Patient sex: M
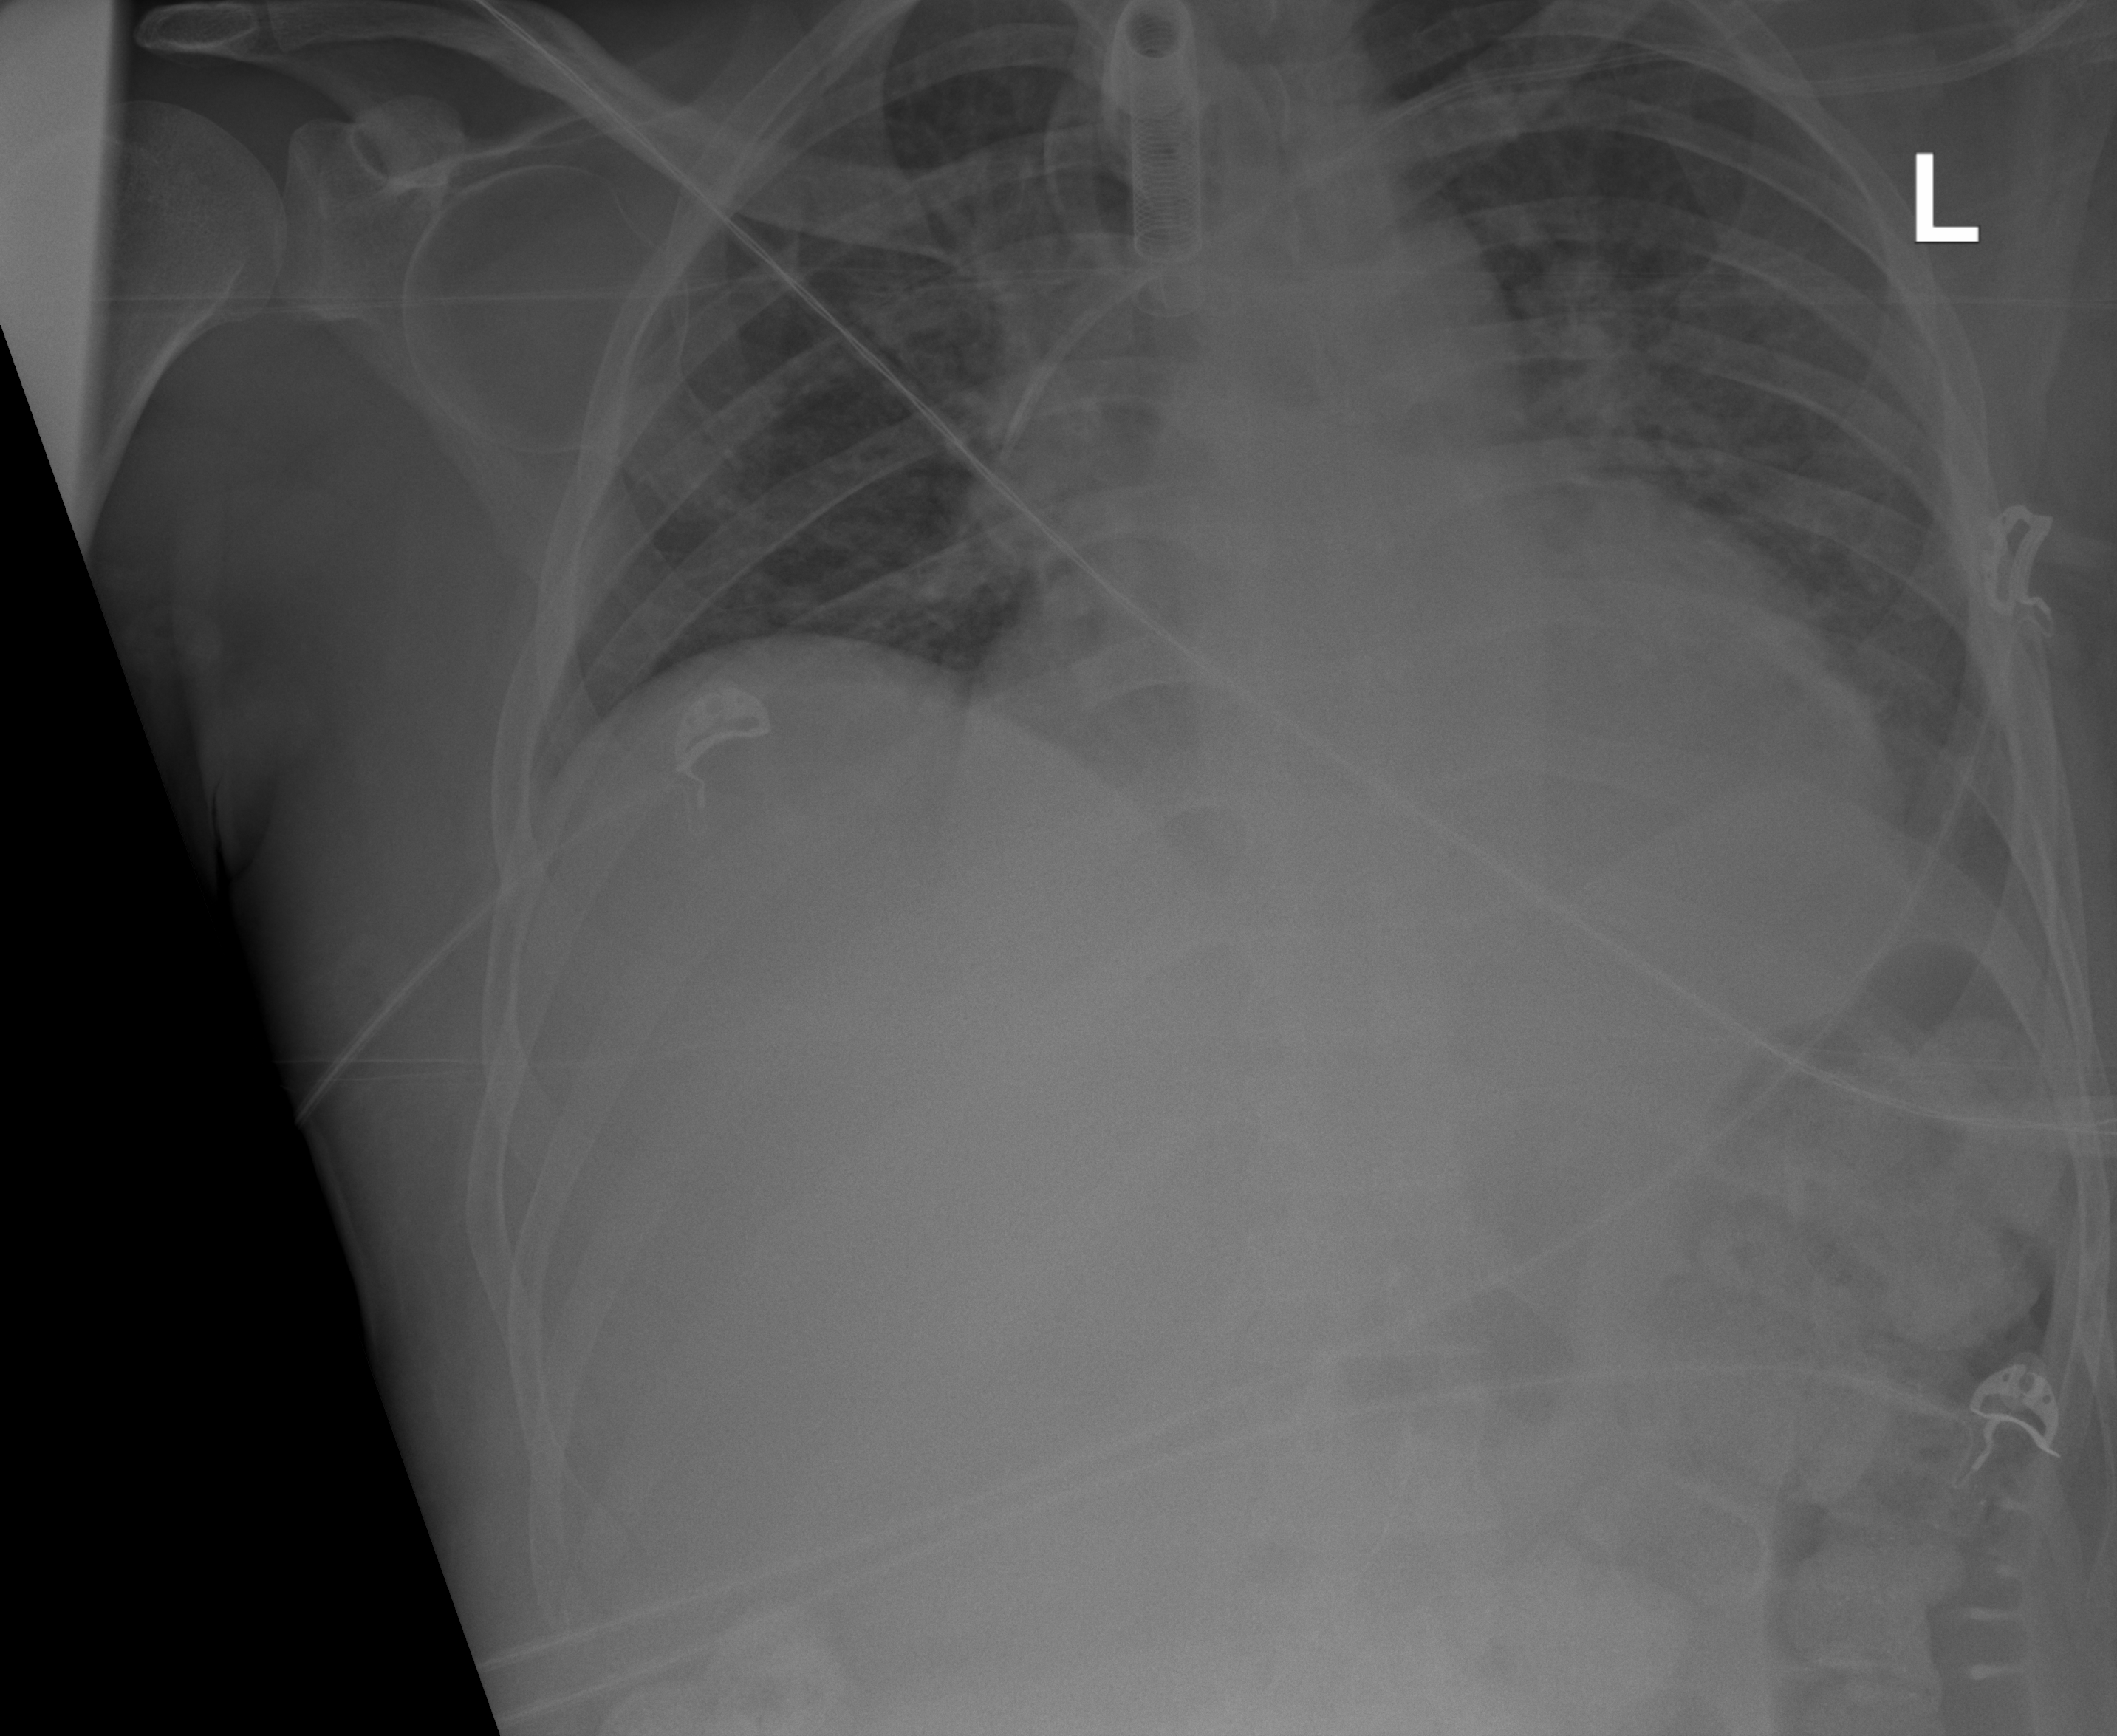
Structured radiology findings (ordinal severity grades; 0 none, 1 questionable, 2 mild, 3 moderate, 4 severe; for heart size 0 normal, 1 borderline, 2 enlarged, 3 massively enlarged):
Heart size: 2
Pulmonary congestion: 2
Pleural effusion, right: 0
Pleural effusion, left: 2
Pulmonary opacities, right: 2
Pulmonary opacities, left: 2
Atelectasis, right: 0
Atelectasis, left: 2